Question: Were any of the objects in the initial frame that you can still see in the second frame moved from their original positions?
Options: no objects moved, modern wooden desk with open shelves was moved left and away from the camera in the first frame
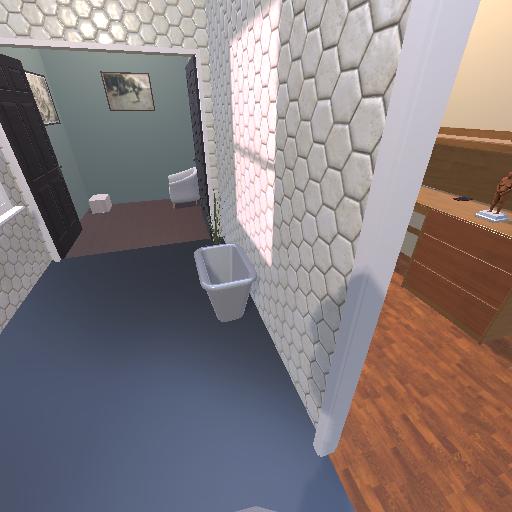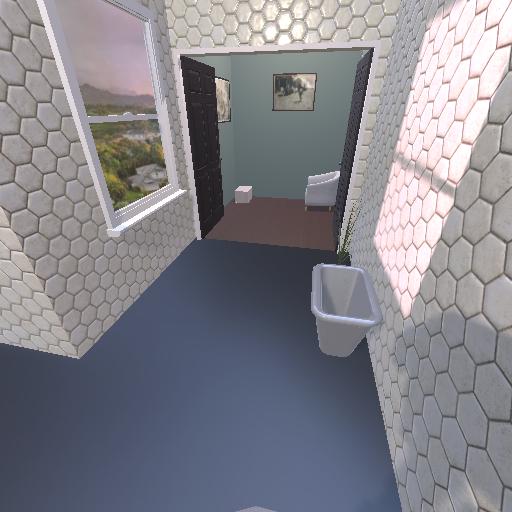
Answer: no objects moved